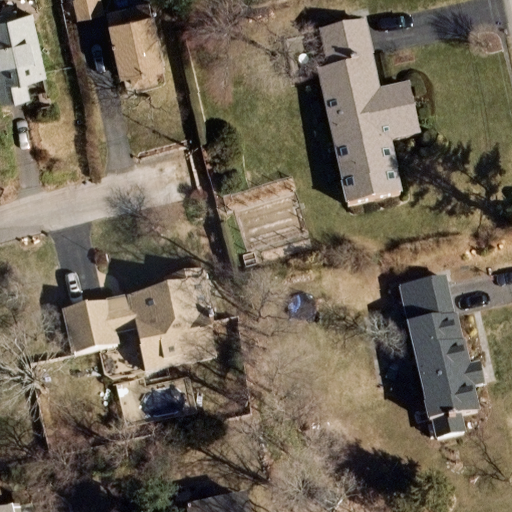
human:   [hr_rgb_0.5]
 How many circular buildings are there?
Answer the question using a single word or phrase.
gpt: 0

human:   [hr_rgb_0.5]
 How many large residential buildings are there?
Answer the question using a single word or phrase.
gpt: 0

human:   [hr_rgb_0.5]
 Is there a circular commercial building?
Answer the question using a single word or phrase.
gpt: no

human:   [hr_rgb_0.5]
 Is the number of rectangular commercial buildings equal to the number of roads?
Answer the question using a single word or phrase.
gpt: no

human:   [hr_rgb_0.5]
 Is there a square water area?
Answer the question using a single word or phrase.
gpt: no

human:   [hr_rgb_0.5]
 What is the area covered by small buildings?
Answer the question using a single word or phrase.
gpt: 61m2

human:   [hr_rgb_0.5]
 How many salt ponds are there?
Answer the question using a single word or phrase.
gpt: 0

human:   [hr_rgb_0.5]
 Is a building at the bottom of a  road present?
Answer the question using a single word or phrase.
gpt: yes

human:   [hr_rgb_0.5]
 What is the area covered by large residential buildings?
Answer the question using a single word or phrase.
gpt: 0m2

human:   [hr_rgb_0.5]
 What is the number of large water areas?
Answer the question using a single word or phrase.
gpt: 0

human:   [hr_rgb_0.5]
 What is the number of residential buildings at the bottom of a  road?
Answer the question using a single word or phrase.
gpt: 7

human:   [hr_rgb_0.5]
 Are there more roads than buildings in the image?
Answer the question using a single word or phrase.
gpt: no

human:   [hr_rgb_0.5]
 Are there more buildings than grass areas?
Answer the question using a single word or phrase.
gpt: yes

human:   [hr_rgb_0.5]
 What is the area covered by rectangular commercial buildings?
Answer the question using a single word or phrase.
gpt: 0m2

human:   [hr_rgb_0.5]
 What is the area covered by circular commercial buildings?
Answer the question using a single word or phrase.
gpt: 0m2

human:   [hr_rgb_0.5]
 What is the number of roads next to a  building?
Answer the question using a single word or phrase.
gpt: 2

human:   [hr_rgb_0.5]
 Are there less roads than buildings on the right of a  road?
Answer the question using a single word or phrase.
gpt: yes

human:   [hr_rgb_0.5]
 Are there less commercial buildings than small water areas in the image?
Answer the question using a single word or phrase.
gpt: no

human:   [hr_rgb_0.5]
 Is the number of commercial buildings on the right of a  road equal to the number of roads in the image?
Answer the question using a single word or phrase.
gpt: no

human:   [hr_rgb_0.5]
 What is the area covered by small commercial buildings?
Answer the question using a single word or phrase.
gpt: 0m2

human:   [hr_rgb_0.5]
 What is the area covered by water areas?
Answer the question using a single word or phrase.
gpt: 0m2

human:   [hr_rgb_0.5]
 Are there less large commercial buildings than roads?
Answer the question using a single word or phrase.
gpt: yes

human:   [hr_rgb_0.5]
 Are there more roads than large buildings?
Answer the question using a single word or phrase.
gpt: yes

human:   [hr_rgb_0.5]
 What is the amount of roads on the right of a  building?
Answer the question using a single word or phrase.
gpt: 2

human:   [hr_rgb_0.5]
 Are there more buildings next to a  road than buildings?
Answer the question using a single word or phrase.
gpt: no

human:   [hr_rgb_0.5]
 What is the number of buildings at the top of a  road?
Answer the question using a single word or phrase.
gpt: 3

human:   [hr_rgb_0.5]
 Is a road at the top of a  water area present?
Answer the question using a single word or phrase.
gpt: no

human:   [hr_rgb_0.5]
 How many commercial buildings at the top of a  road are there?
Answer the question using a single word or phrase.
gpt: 0

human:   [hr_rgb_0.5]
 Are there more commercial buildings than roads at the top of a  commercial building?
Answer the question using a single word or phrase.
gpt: no

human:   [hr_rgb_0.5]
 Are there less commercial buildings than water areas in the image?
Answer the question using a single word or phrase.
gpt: no

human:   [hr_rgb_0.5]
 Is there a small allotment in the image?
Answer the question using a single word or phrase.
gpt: no

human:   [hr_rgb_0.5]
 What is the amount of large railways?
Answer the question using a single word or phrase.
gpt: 0

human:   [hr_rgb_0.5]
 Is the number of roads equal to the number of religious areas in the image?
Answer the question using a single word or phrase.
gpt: no

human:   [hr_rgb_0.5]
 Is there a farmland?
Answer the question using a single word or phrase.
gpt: no

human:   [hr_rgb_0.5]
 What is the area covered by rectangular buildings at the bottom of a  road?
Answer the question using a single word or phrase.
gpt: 162m2

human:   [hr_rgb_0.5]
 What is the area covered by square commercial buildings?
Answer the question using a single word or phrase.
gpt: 0m2